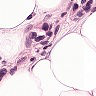
Metastatic tissue present: yes